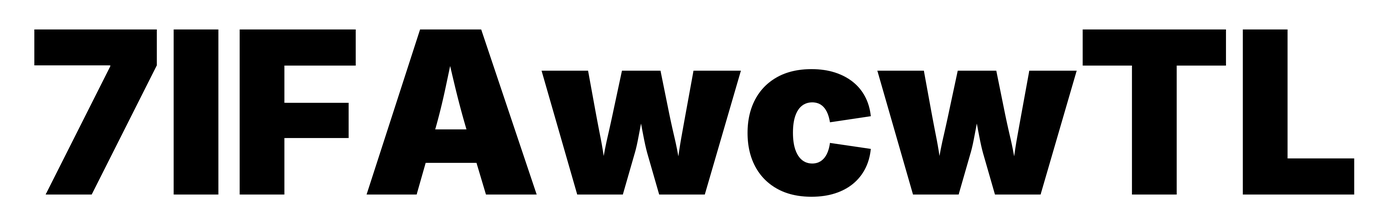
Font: Inter_Black